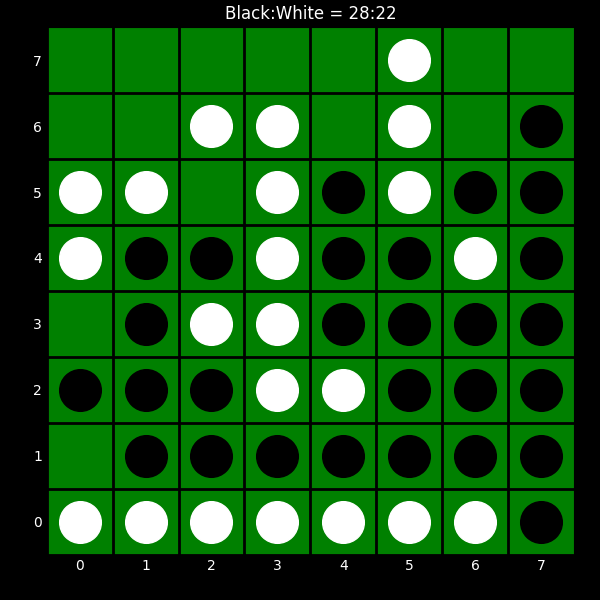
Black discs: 28
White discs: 22